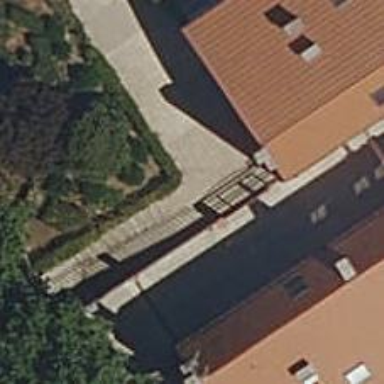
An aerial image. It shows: Staircase with ramp.